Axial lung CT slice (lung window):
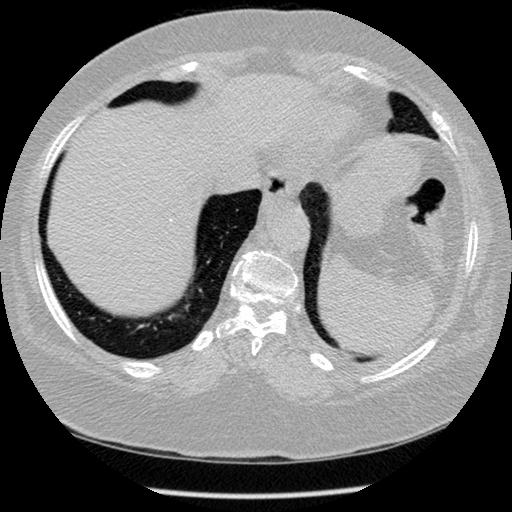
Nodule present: no